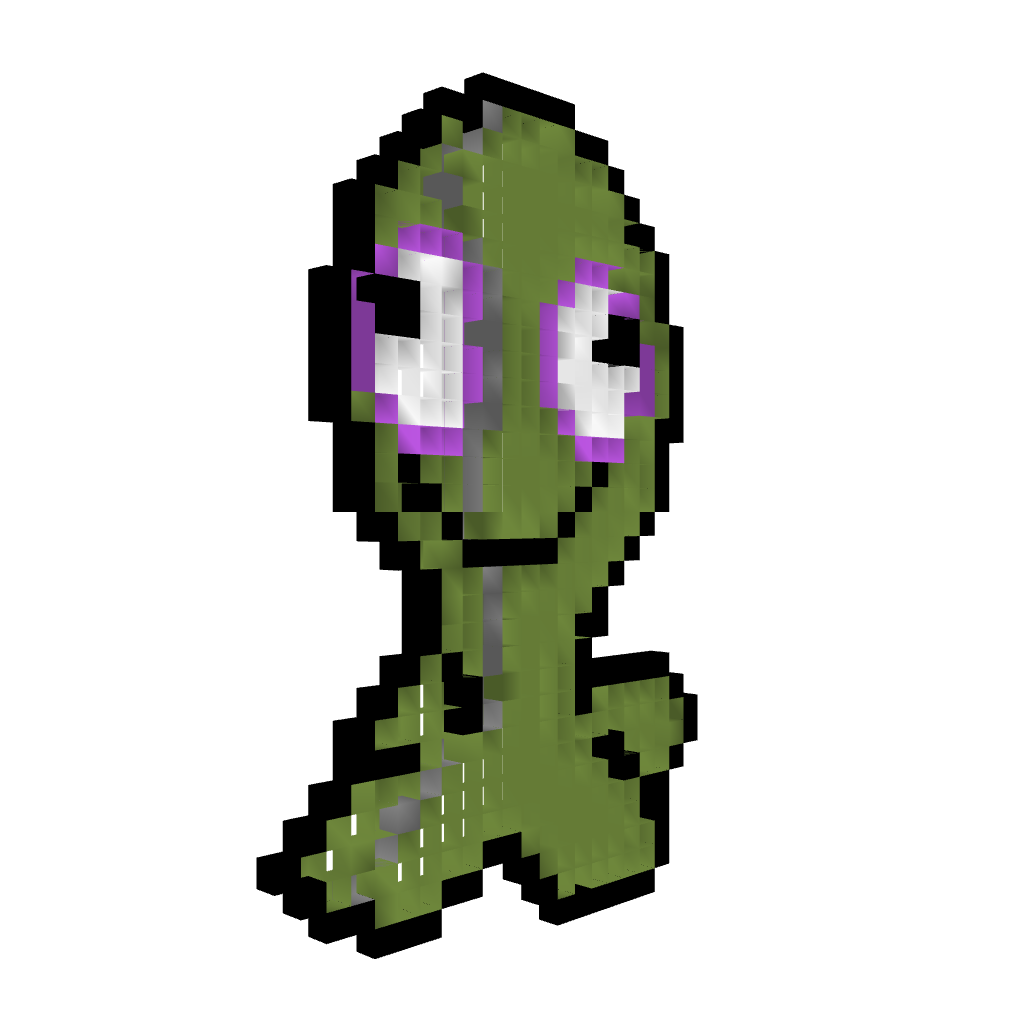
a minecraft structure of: ChuChu bad low quality